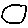
Label: circle